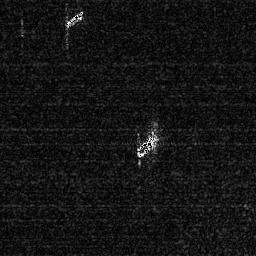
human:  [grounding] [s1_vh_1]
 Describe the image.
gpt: In the satellite image, there is  <ref>1 small ship </ref> <box>[[23, 2, 33, 10, 0]]</box> located at top left,  <ref>1 medium ship </ref> <box>[[51, 50, 62, 61, 0]]</box> located at center.